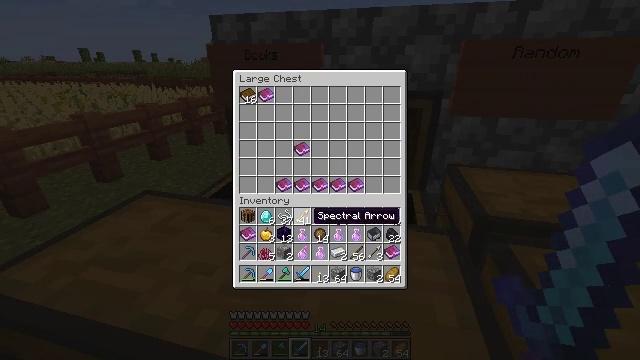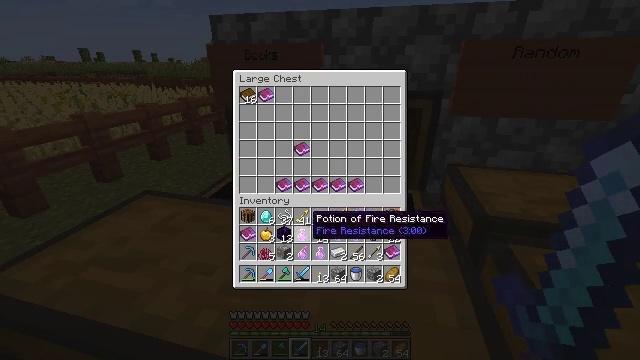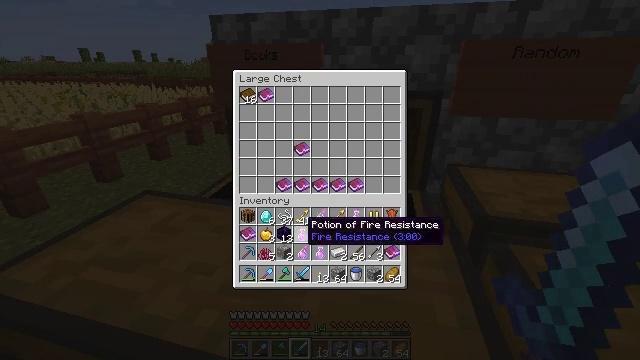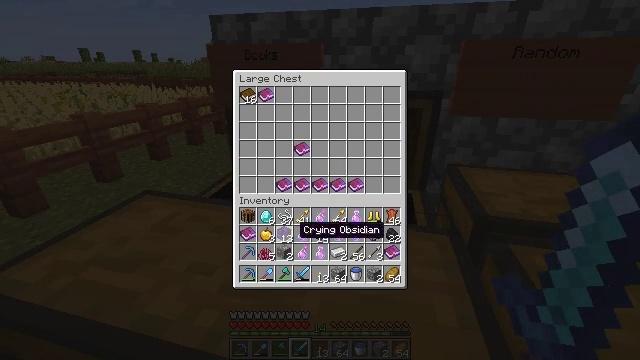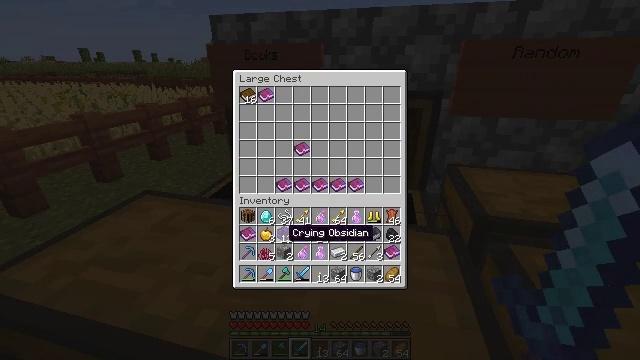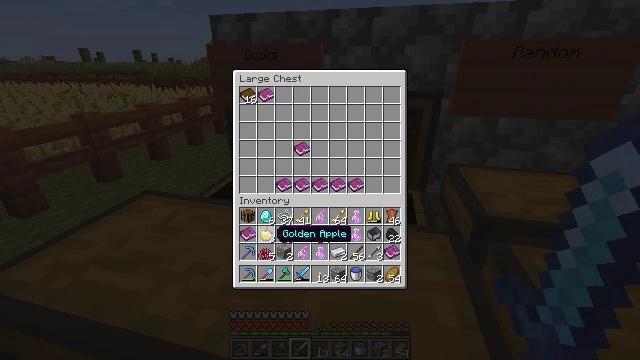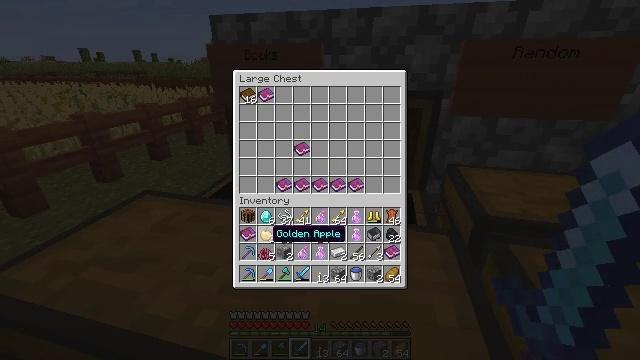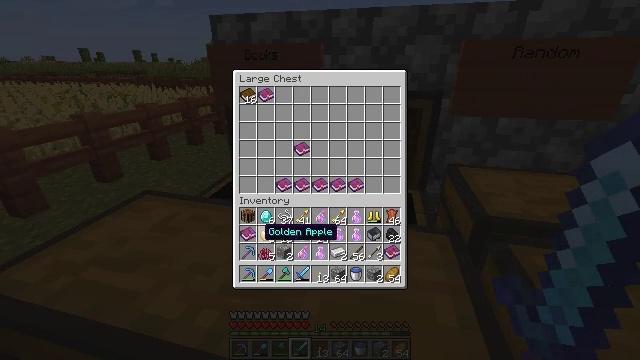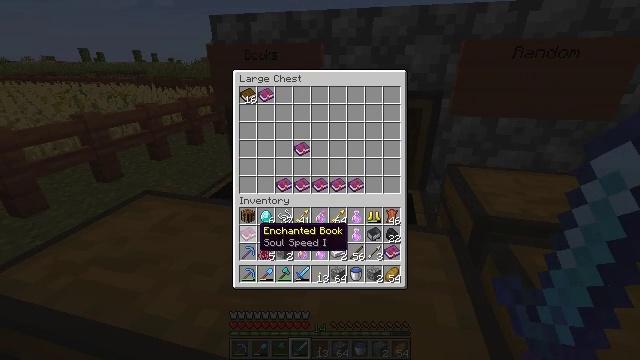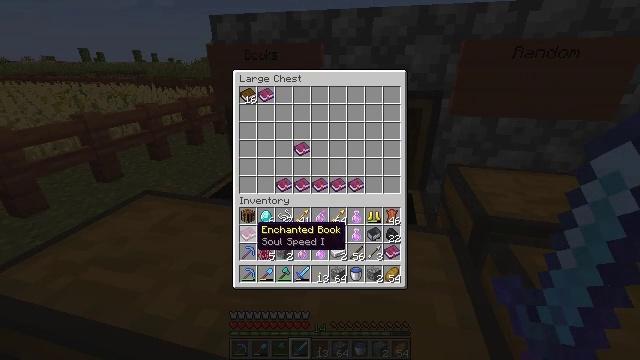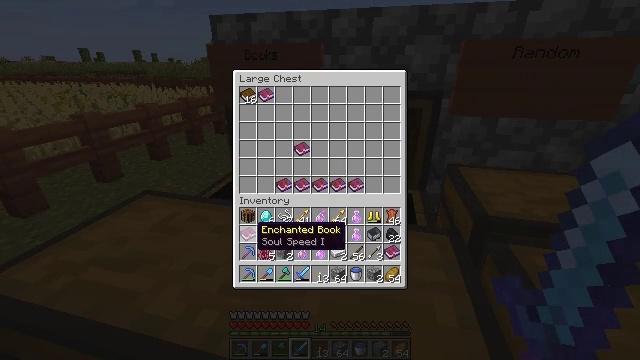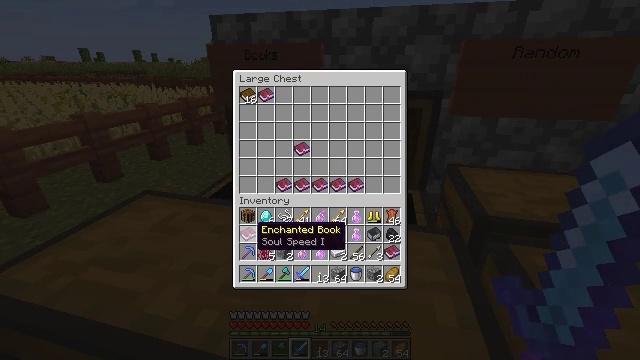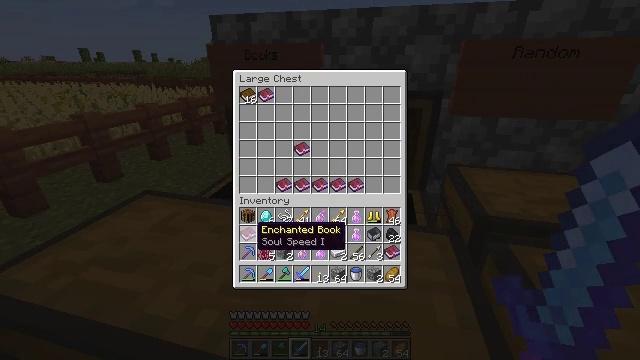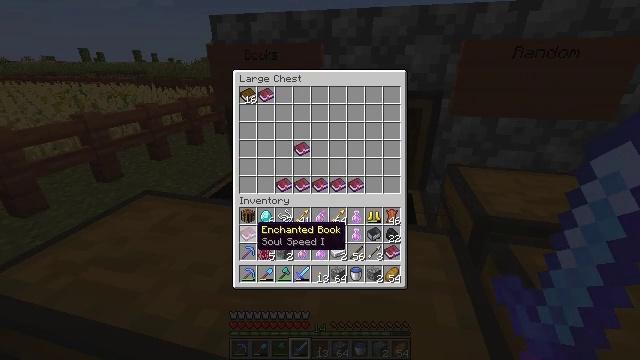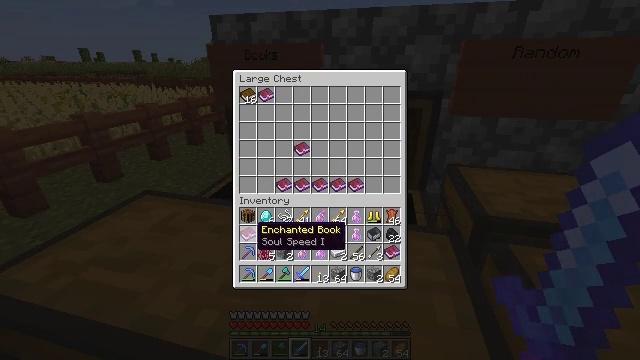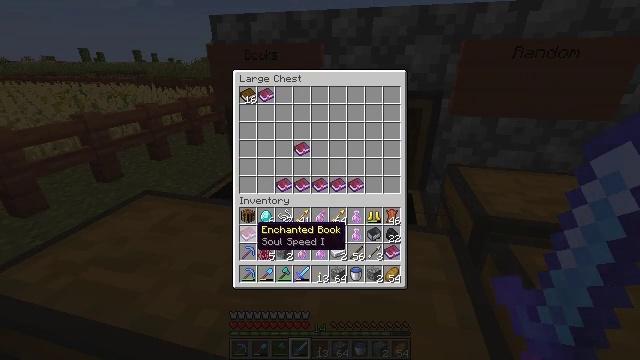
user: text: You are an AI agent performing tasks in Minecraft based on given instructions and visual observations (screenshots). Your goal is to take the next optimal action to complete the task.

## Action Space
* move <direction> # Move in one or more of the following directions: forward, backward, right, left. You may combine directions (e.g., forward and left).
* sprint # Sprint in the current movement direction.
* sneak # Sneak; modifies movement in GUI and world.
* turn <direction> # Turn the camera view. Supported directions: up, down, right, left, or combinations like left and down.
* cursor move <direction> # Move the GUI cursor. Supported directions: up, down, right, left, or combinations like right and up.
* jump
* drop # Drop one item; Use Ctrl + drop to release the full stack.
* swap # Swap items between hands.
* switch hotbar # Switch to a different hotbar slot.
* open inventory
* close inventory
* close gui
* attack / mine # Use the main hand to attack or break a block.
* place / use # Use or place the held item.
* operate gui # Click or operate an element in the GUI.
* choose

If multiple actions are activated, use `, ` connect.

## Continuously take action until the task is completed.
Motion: motion action
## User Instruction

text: Combine blaze rod and cobblestones to craft a brewing stand.
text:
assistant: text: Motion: no_op
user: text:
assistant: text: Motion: no_op
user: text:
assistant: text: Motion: cursor move left
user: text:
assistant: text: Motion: cursor move left
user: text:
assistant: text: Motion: cursor move left
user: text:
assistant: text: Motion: no_op
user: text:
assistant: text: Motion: sneak, cursor move left
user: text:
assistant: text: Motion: sneak
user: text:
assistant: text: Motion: sneak
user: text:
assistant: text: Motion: sneak
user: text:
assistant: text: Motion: sneak
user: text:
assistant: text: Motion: sneak
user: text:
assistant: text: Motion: sneak
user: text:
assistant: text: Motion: sneak
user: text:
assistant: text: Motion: sneak
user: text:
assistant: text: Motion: sneak
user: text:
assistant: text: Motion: sneak
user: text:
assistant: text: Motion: sneak
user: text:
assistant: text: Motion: sneak
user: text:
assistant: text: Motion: sneak
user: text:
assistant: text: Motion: sneak
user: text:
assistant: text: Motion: sneak
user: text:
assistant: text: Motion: sneak
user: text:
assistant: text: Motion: sneak, operate gui
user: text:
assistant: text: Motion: sneak, operate gui
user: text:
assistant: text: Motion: sneak, operate gui
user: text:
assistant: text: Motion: sneak, operate gui
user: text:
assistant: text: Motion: sneak
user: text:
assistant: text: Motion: sneak
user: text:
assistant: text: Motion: sneak